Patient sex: F
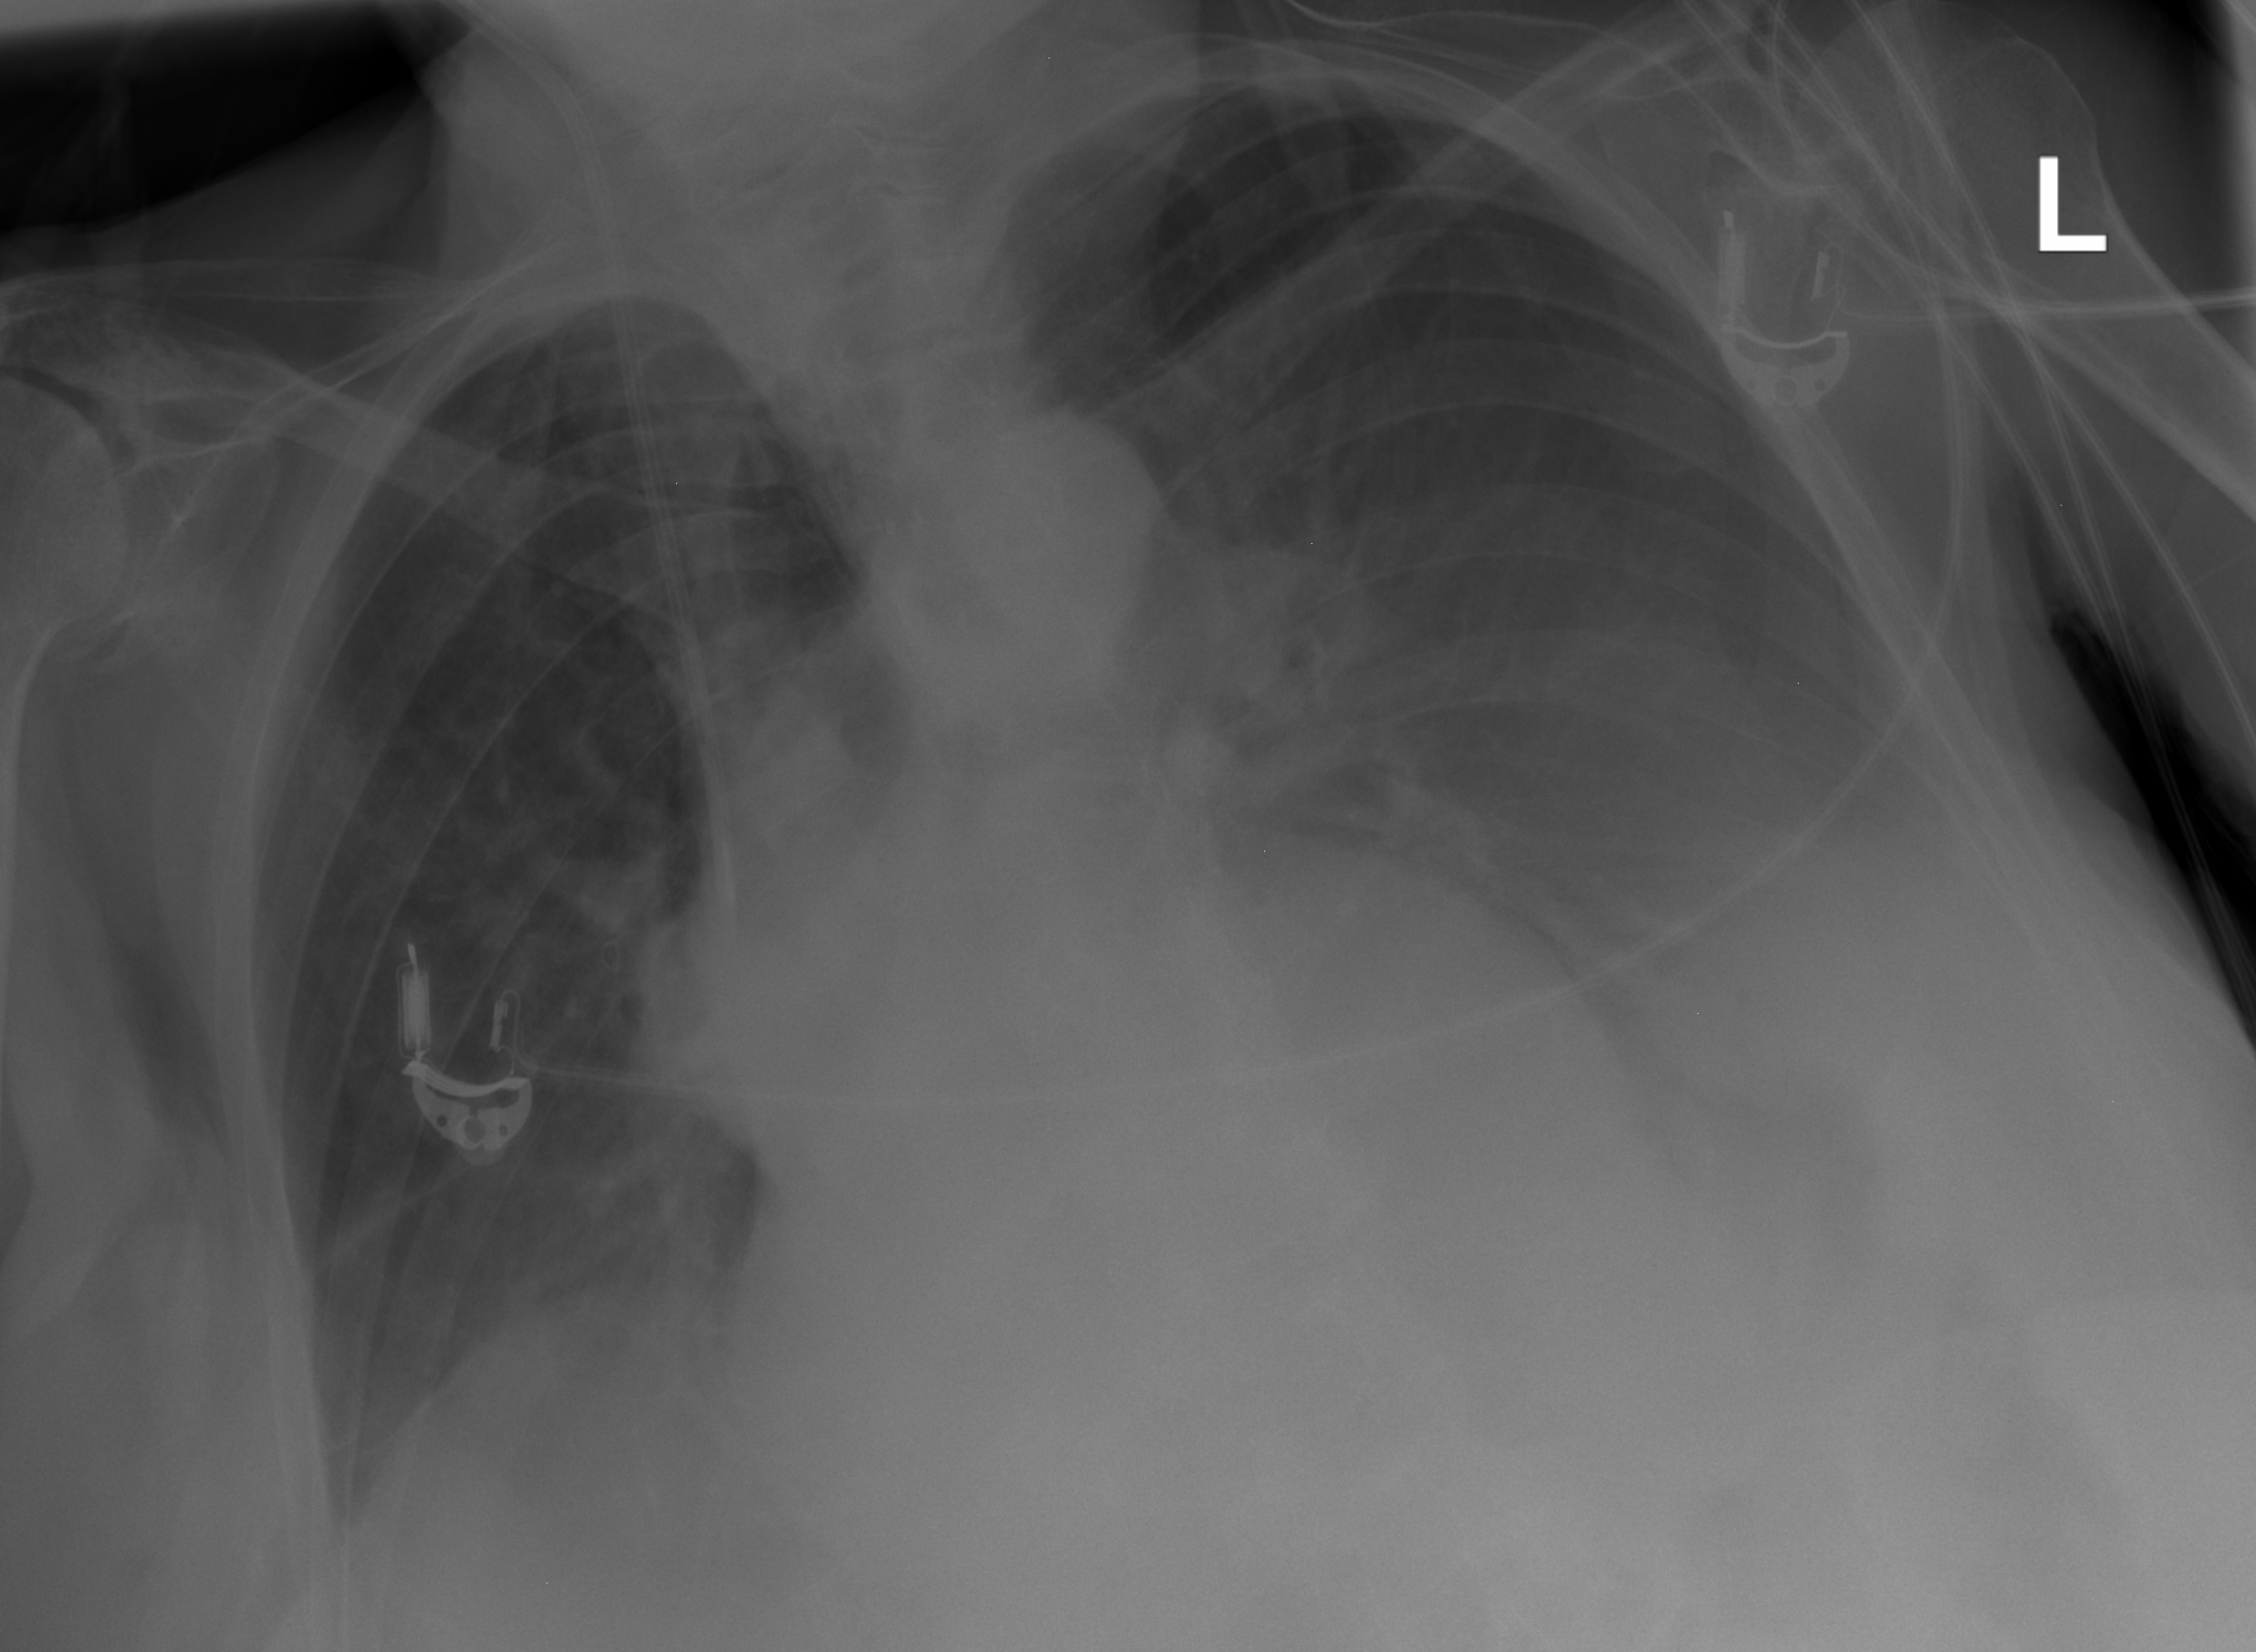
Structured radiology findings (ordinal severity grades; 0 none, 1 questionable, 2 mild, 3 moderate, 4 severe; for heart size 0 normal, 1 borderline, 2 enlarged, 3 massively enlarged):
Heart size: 0
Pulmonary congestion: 0
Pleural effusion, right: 0
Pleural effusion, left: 2
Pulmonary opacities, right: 0
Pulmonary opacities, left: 0
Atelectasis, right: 2
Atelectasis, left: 2